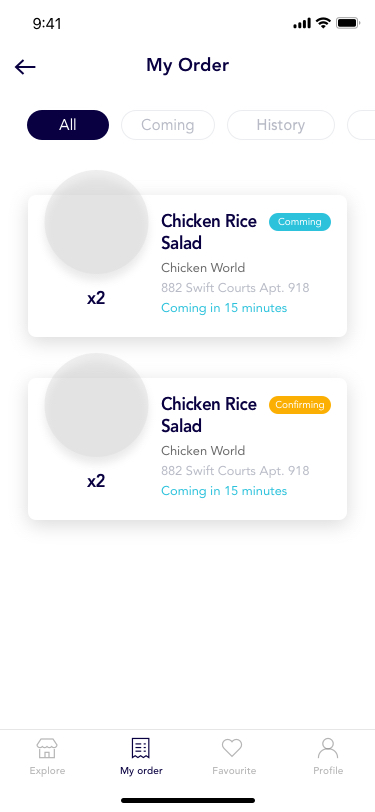
Text in this UI design:
My Order
Coming
All
History
Chicken Rice
Salad
x2
882 Swift Courts Apt. 918
Coming in 15 minutes
Chicken World
Comming
Chicken Rice
Salad
x2
882 Swift Courts Apt. 918
Coming in 15 minutes
Chicken World
Confirming
Explore
My order
Favourite
Profile